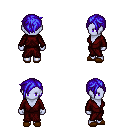
a pixel art fantasy rpg character, female body template, dark elf, purple skin, red robe, white pants, blue pixie cut hairstyle, brown slippers, four views (front, back, left, right), 2x2 character sprite sheet, small pixel art, hard edges, no anti-aliasing